Question: Lets say I have an array of Match objects, each belonging to a round in a round robin tournament structure...
'''
Round | Registrant_ID |Registrant_ID_2 |Winner_id
1 | 1 | 2 | 2
1 | 3 | 4 | 4
1 | 5 | 6 | 5
1 | 7 | 8 | 8
2 | 1 | 4 | 1
2 | 3 | 6 | 3
2 | 5 | 8 | 5
2 | 7 | 2 | 2
3 | 1 | 6 | 1
...
'''
What I wish to do is group all of the matches by Round and loop through that round and list the matches.
The desired output would be something like...
'''
<h1>Round 1</h1>
<table>
<thead>
<tr>
<th>Player 1</th>
<th>Player 2</th>
<th>Winner</th>
</tr>
</thead>
<tbody>
<tr>
<td>1</td>
<td>2</td>
<td>2</td>
</tr>
<tr>
<td>3</td>
<td>4</td>
<td>4</td>
</tr>
<tr>
<td>5</td>
<td>6</td>
<td>5</td>
</tr>
<tr>
<td>7</td>
<td>8</td>
<td>8</td>
</tr>
</tbody>
</table>
'''
The problem I'm facing is that I don't know how to loop through the match records by their round attribute. I'm not sure if something like can be used because the number of players that participate in a round will vary, it won't always be 8 as seen here.
Here is my code thus far which simply loops through all records and creates a table for every match(I'm looking for tables for individual rounds):
'''
- @matches.each do |match|
%h1= "Round #{match.round}"
%table.table.table-bordered
%thead
%tr
%th.span4 Player 1
%th.span4 Player 2
%th.span4 Winner
%tbody
%tr
%td= match.register.user.username
%td= match.register_2.user.username
%td= match.winner.user.username unless match.winner.nil?
'''
Here's what the output is meant to look like, notice separate tables for separate rounds:

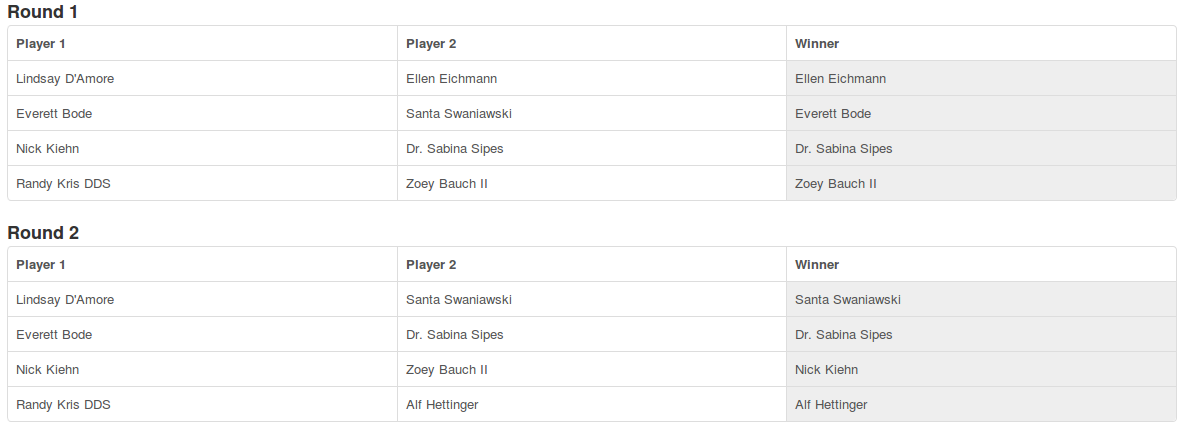
Answer: Maybe you mean to group matches by round, like this:
'''
- @matches.group_by(&:round).each do |round, matches|
%h1= "Round #{round}"
%table.table.table-bordered
%thead
%tr
%th.span4 Player 1
%th.span4 Player 2
%th.span4 Winner
%tbody
- matches.each do |match|
%tr
%td= match.register.user.username
%td= match.register_2.user.username
%td= match.winner.user.username unless match.winner.nil?
'''